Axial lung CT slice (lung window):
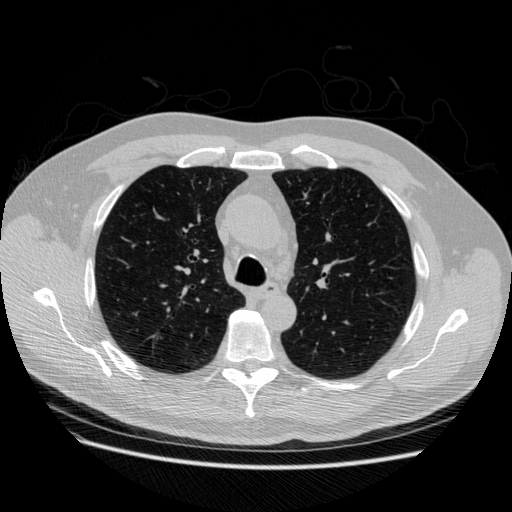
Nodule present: no